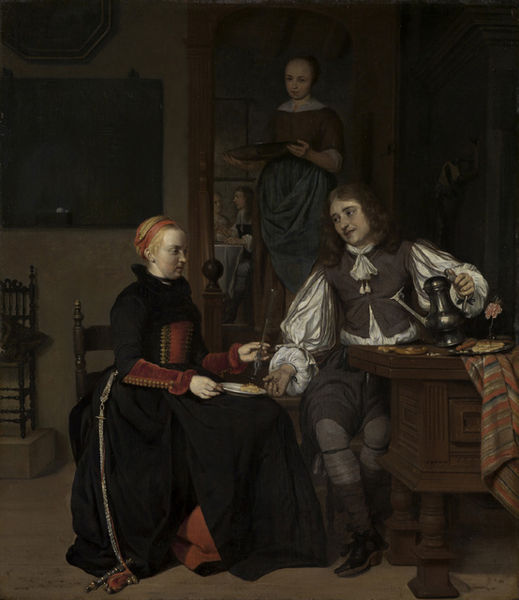
Titel: Junges Paar beim Frühstück
Künstler: Gabriel Metsu
Standort: Karlsruhe
Institution: Staatliche Kunsthalle Karlsruhe
Schlagwörter: blau, dunkel, feder, gemälde, hand, kopf, mann, rubens, schatten, wasser, weiß, frauen, grün, menschen, sitzen, abend, blume, braun, frau, grau, haar, hintergrund, holz, kleid, licht, raum, schwarz, stuhl, stühle, szene, tisch, tische, tür, zimmer, blick, dame, rose, rot, tuch, fest, gesellschaft, gespräch, haube, malerei, schleife, alt, blond, getränke, hemd, hose, jung, trinken, wand, wirtschaft, angebot, arm, band, diener, dienerin, falten, gesicht, kleidung, kragen, samt, schale, schüssel, silber, sockel, spitze, stein, tablett, teller, ärmel, bild, bildnis, herr, holland, innenraum, möbel, niederlande, porträt, spiegel, tischdecke, tischtuch, öl, spiegelung, boden, dunkelheit, gewand, gold, haare, interieur, kelch, reich, sessel, sitzend, decke, drei, familie, innen, kind, paar, personen, spitzen, tochter, locken, puffärmel, renaissance, seide, genre, kanne, krug, stilleben, stillleben, vase, adelige, kopfbedeckung, lächeln, schürze, magd, bilder, liebe, schreibtisch, düster, lehne, genremalerei, italien, man, unterhaltung, zwei, mieder, schuhe, stab, kette, besucher, haarband, ölgemälde, bischof, essen, gäste, tafel, wein, kaffee, krawatte, pfeife, halstuch, gestreift, streifen, bedienstete, dienstmädchen, robe, metall, stube, kammer, tee, platte, rüsche, rüschen, knie, knöpfe, weste, brun, holztisch, gefäß, messing, zinn, zinnkrug, restaurant, geben, par, bürgertum, leinwand, stiefel, bedienung, speisen, genreszene, niederländisch, schuh, pinsel, mahl, mahlzeit, ritter, rüstung, esen, stift, eifersucht, karaffe, besuch, rau, ehepaar, ehe, servieren, wohlhabend, verliebt, dunkle, liebende, mittelalter, wams, bürgerlich, korsett, frühstück, adelig, breugel, flämisch, kniebundhose, herrscherin, edelmann, käse, dienstmagd, drinnen, standbein, pluderärmel, korsage, englisch, gabel, kurg, gasthaus, gasthof, wirtshaus, liebevoll, zärtlich, wohnraum, jabot, corsage, aderlass, speise, hinterzimmer, stuh, gastwirtschaft, tellerchen, einschenken, taverne, ausschenken, herrin, stiuhl, inerieur, drei personen, eingießen, vertrautheit, mundschenk, bild gemälde, schankraum, häusliche szene, 18. kh., schwarzen kleid, olgemälde, stiefel hose, tpchter, angewidert, mtelller, haushälterinn, zrr, wam, stune, paar beim essen, stbe, liebespar, eingeißen, möbiliar, gischtuch